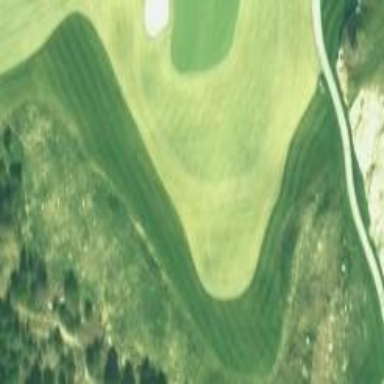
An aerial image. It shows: Rough grassy area used for golf.